Interaction volume radius: 10 \u00c5
Interaction volume height: 10 \u00c5
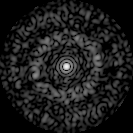
Disorder parameter: 0.8567